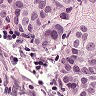
Metastatic tissue present: yes